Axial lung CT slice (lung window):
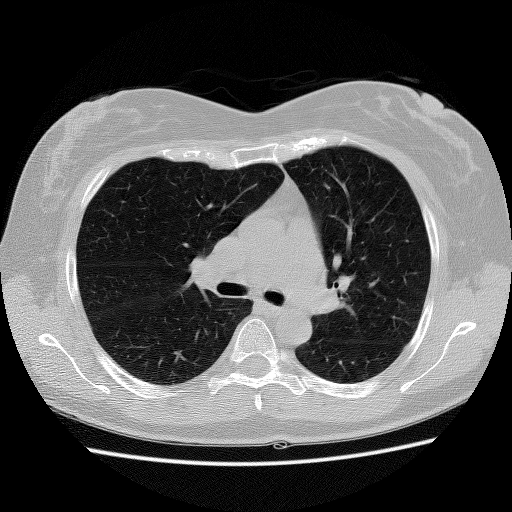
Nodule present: no